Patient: sex M, age 58
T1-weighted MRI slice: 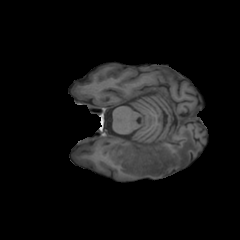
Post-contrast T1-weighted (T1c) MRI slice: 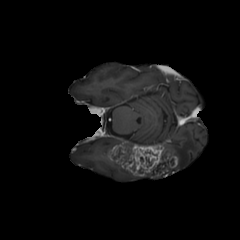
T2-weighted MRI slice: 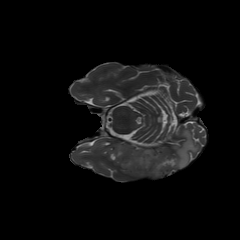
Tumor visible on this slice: yes
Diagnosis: Glioblastoma, IDH-wildtype
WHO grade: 4